九年级 · 解析几何
如图, 已知 $\odot O$ 的半径为 $5, A B$ 为 $\odot O$ 的弦, $A B=8$, 点 $C$ 在 $A B$ 上, 且满足 $B C=3 A C$, $C D \perp O C$ 交 $\odot O$ 于点 $D$, 则 $C D$ 的长为 $(\quad)$

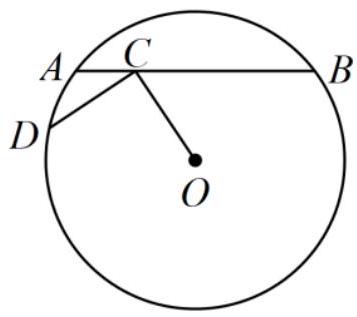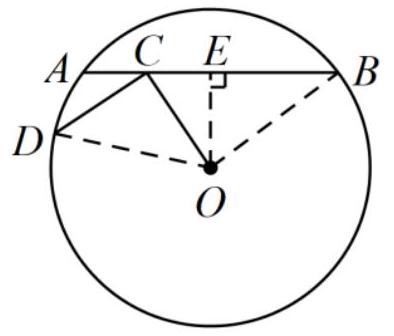
A. 3
B. $2 \sqrt{2}$
C. $3 \sqrt{2}$
D. $2 \sqrt{3}$

答案: D
解析: 过点 $O$ 作 $O E \perp A B$ 于点 $E$, 连接 $O D$ 和 $O B$, 根据垂径定理可得 $A E=4, C E=2$,令 $O E=x$, 根据勾股定理可得 $O B^{2}=x^{2}+4^{2}, O C^{2}=x^{2}+2^{2}$, 根据 $C D^{2}=O D^{2}-O C^{2}$ 即可求得.

【详解】过点 $O$ 作 $O E \perp A B$ 于点 $E$, 连接 $O D$ 和 $O B$

$\because A B=8, \quad B C=3 A C$

$\therefore A C=2, B C=6$

$\because O E \perp A B$

$\therefore A E=B E=\frac{1}{2} A B=4$

$\therefore C E=A E-A C=2$

令 $O E=x$

在 Rt $\triangle O B E$ 中, $O B^{2}=x^{2}+4^{2}$

在 Rt $\triangle O C E$ 中, $O C^{2}=x^{2}+2^{2}$

$\because C D \perp O C$
$\therefore C D^{2}=O D^{2}-O C^{2}=x^{2}+4^{2}-\left(x^{2}+2^{2}\right)=12$

$\therefore C D=-2 \sqrt{3}$ （不符合题意, 舍去）或 $C D=2 \sqrt{3}$

故选: D

【点睛】本题考查了垂径定理, 勾股定理等, 熟知垂径定理是解题的关键.